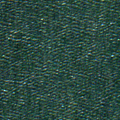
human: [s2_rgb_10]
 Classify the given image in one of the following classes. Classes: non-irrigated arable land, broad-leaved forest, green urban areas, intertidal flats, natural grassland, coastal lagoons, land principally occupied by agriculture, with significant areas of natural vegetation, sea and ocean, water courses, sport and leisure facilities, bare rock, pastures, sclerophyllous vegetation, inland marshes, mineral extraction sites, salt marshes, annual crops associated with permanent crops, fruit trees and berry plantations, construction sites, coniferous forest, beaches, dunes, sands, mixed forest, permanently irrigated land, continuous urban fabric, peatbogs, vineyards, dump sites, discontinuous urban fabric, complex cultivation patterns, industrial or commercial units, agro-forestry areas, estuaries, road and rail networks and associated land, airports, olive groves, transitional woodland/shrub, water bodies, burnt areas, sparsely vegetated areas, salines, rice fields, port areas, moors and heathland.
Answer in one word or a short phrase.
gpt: sea and ocean